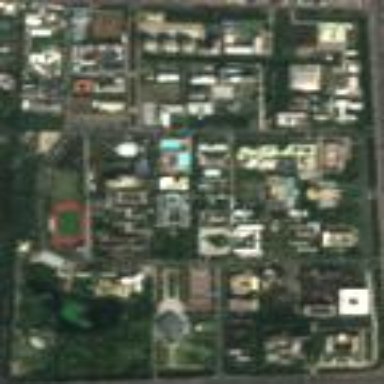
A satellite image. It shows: University.